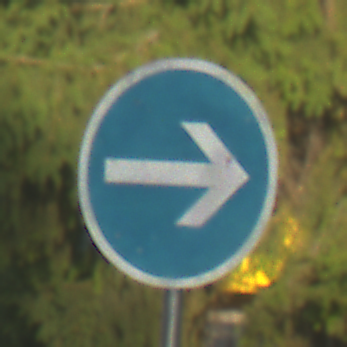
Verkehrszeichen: VorgeschriebeneFahrtrichtungHierRechts
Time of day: SunriseSunset
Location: Outdoor (Suburban)
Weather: PartlyCloudy
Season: NotSpecified
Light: Natural